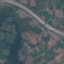
Land use / land cover: Highway